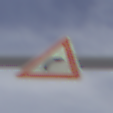
Verkehrszeichen: KurveRechts
Umgebung: Outdoor, Suburban
Tageszeit: MorningAfternoon
Wetter: PartlyCloudy
Licht: Natural
Jahreszeit: NotSpecified
Kontrast: HighContrast